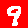
Digit: 9